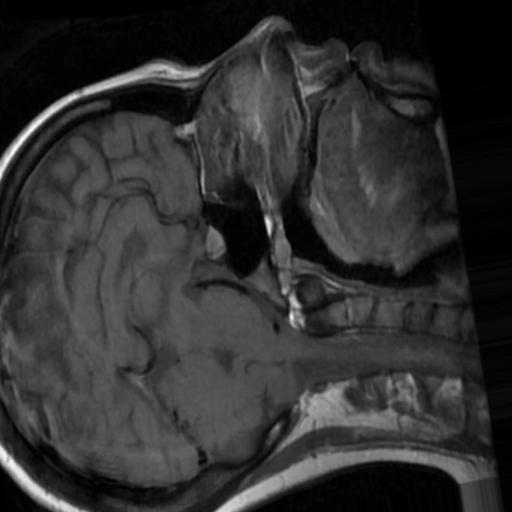
Label: brain_tumor